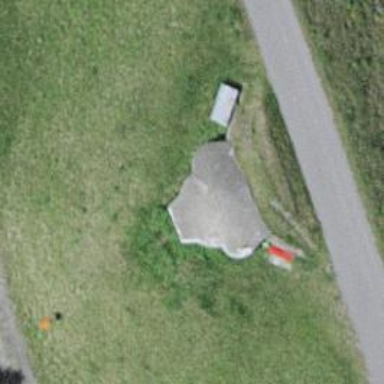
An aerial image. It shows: Military bunker.